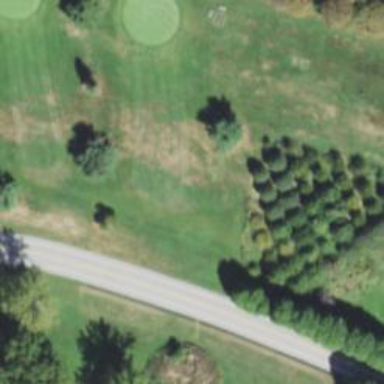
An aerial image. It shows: Golf hole.